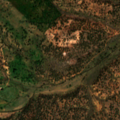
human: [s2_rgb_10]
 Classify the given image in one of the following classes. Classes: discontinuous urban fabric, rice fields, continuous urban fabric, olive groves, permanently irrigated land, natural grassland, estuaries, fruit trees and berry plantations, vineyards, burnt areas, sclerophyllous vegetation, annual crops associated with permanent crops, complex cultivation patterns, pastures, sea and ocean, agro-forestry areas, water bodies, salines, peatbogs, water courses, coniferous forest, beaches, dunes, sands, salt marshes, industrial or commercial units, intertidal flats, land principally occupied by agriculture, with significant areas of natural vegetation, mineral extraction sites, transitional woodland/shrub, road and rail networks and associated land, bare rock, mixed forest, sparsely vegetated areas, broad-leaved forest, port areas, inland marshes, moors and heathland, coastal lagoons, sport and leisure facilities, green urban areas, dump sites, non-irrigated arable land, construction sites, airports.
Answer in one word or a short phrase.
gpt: broad-leaved forest